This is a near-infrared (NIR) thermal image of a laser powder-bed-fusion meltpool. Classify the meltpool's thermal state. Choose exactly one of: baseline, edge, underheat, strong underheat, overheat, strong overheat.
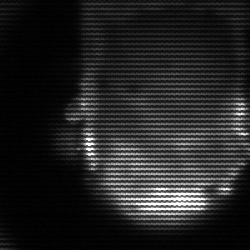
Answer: baseline